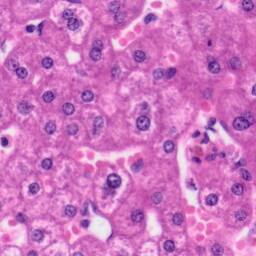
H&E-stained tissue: Liver